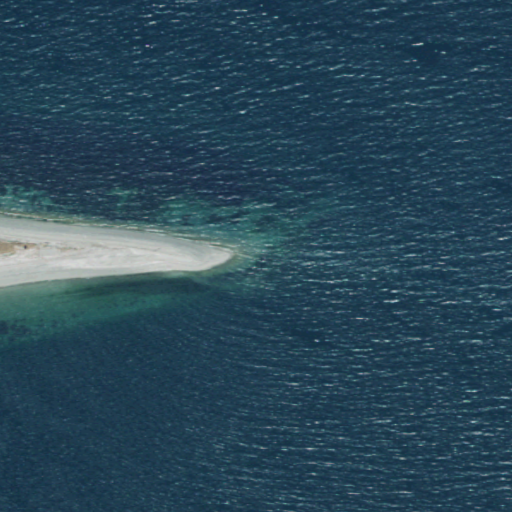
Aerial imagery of cape in Washington named Point Hannon containing open water, herbaceous wetlands, and barren land